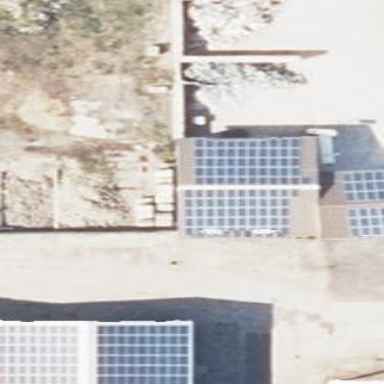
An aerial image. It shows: Small solar photovoltaic panel generator inside building.